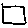
Label: square